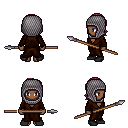
a pixel art fantasy rpg character, female body template, human, dark skin, brown robe, teal pants, white blonde long bangs hairstyle, chain hood, black shoes, spear, four views (front, back, left, right), 2x2 character sprite sheet, small pixel art, hard edges, no anti-aliasing